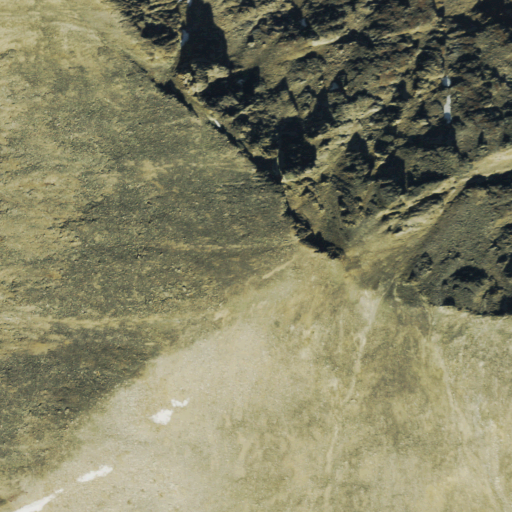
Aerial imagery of mountain in Colorado named Mount Tweto containing barren land, snow, and grassland